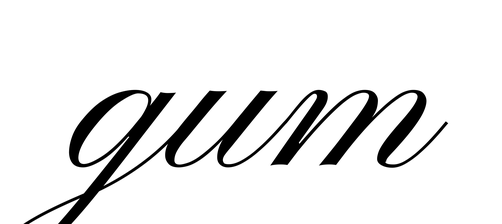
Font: PinyonScript-Regular